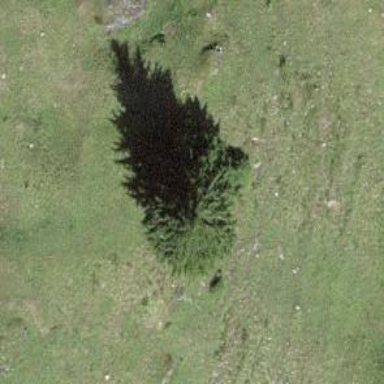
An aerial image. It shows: Single tag "natural: tree."